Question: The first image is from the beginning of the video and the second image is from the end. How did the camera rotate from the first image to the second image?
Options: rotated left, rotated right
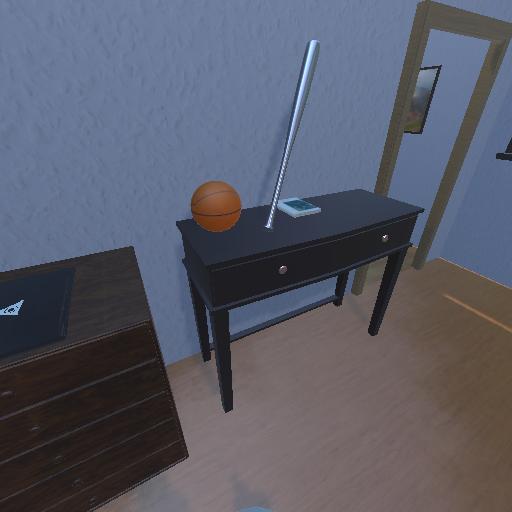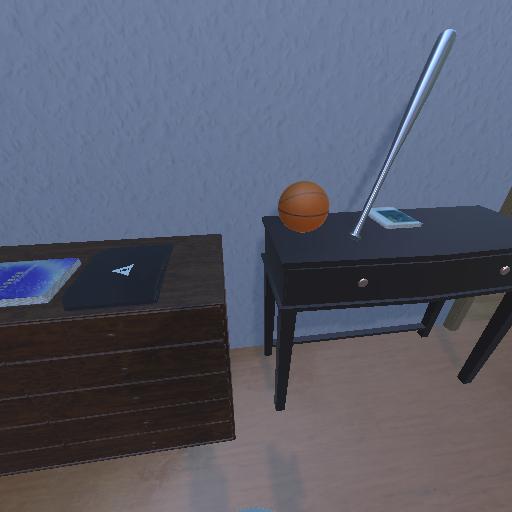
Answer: rotated left